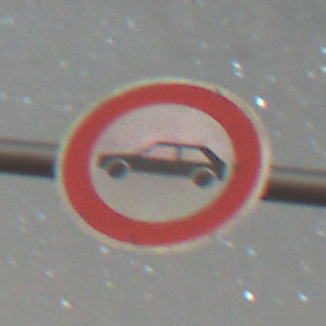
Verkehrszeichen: VerbotPersonenkraftwagen
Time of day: Night
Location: Outdoor (Nature)
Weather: Clear
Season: NotSpecified
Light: Natural